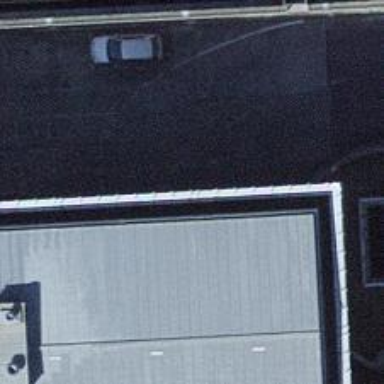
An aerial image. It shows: Parking entrance.